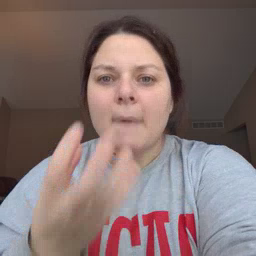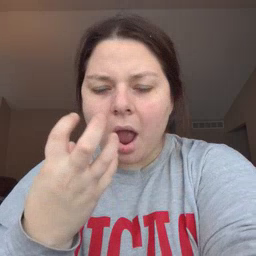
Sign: mad